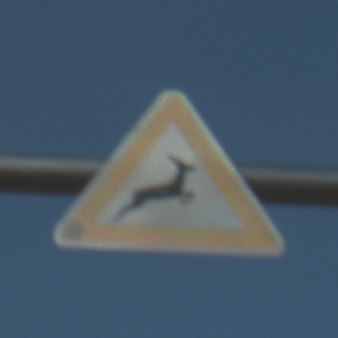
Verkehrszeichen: WildwechselLinks
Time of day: MorningAfternoon
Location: Outdoor (Suburban)
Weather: Clear
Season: NotSpecified
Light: Natural